Field crop: maize
Growth stage: 1
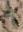
Species: atriplex